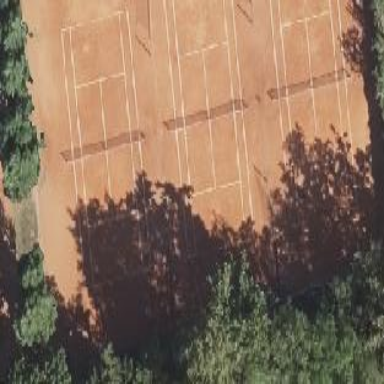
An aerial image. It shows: Clay tennis court pitch.